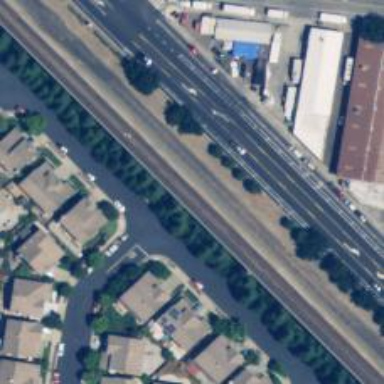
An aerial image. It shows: Secondary road with asphalt surface. There is sidewalk on the left side.